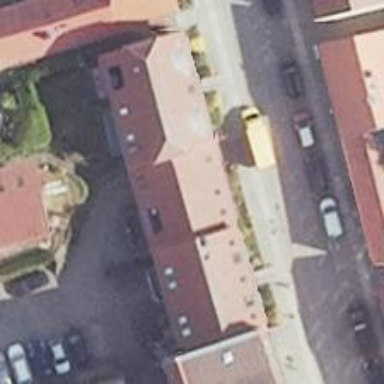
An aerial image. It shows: Driveway tunnel that serves as building passage.